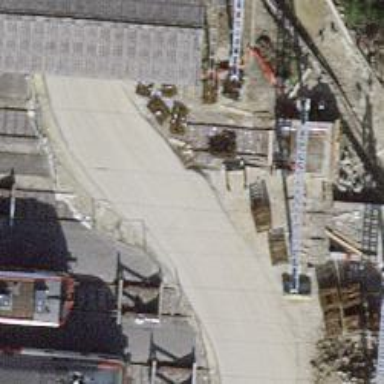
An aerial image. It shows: Railway buffer stop.